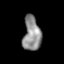
Tissue: lung
Cell type: Endothelial cells
Senescence score: 0.1409
Nuclear area (px): 595
Mean DAPI intensity: 142.637